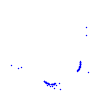
Particle: proton